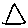
Label: triangle